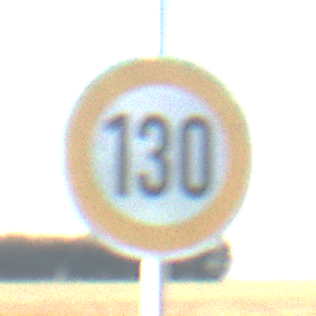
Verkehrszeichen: Geschwindigkeit130
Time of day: SunriseSunset
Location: Outdoor (Nature)
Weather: Clear
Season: NotSpecified
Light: Natural